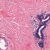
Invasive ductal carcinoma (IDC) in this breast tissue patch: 0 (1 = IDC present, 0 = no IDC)